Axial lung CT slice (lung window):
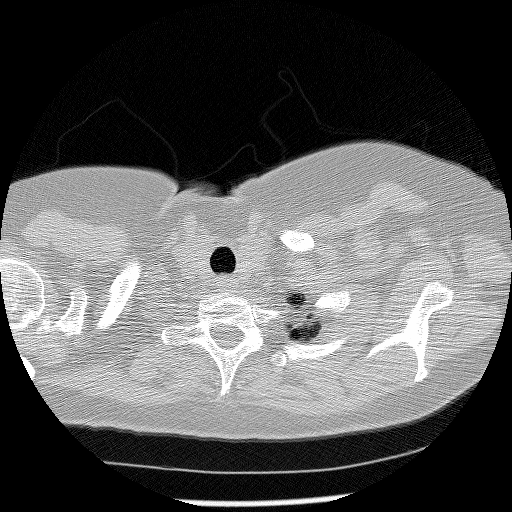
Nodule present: no